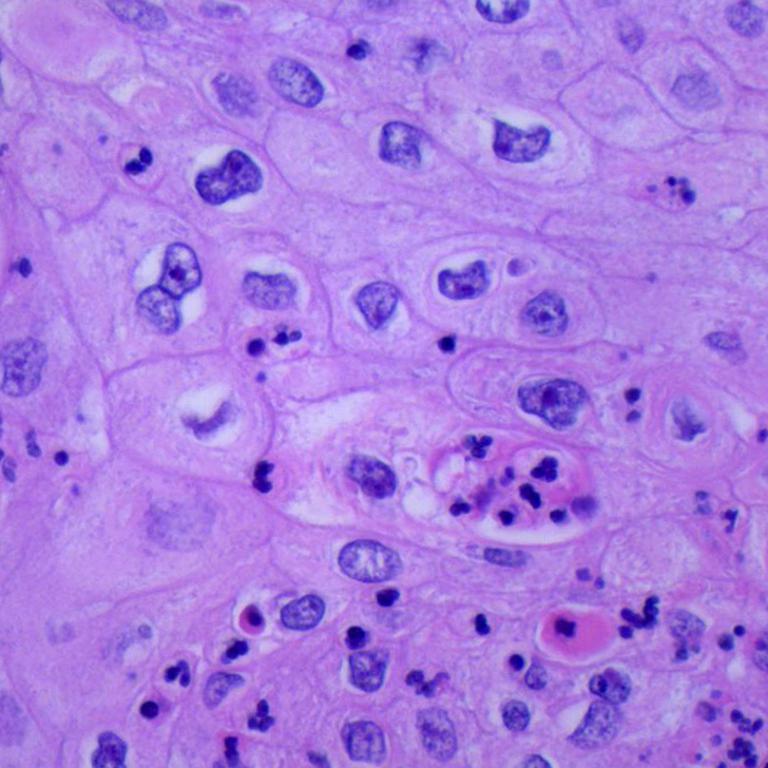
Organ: lung
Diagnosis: squamous carcinomas